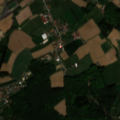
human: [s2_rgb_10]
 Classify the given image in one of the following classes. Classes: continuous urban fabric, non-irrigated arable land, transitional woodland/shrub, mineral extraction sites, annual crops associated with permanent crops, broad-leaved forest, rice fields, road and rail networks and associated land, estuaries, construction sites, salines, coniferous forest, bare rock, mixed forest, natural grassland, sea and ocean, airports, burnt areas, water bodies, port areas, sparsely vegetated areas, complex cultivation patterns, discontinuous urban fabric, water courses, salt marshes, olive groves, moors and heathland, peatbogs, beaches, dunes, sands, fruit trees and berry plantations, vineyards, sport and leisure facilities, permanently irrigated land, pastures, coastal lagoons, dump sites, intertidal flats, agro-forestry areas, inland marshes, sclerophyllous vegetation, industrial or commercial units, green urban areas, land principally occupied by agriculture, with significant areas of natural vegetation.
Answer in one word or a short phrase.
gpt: discontinuous urban fabric, non-irrigated arable land, land principally occupied by agriculture, with significant areas of natural vegetation, mixed forest